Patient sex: M
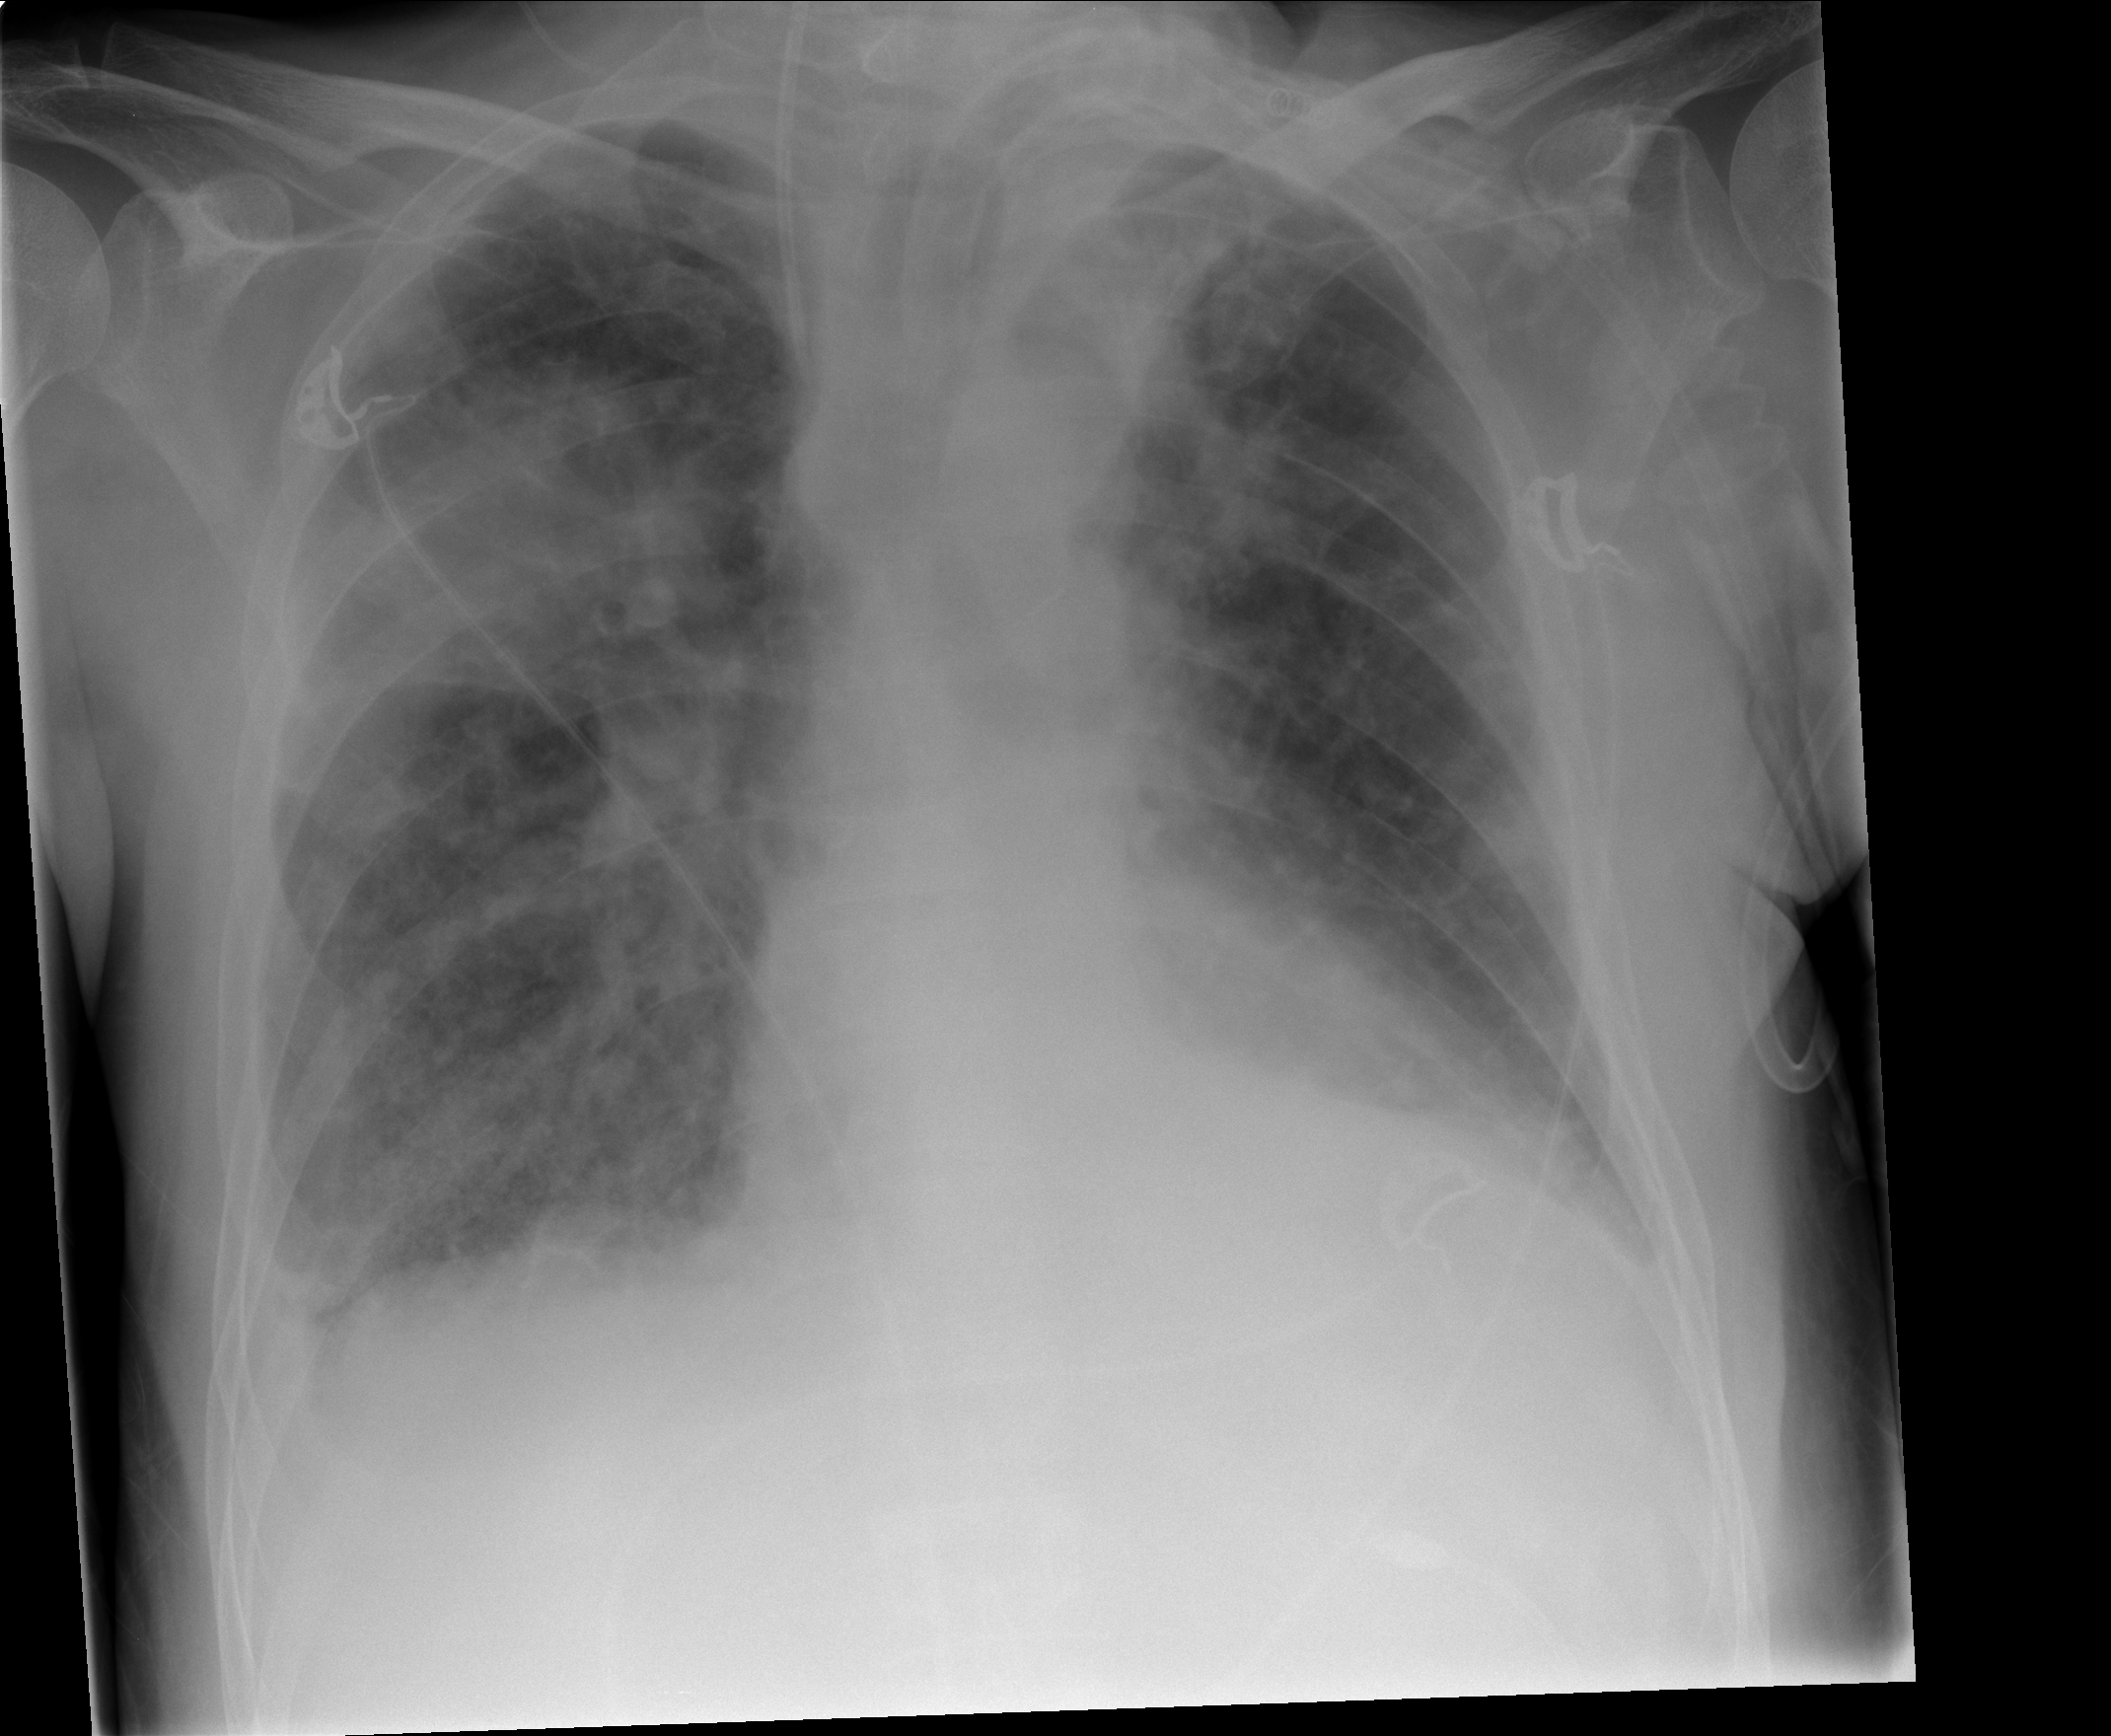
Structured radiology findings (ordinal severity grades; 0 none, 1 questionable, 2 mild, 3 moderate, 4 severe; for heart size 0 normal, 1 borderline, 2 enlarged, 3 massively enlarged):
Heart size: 0
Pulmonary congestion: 2
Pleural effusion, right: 2
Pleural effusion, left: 2
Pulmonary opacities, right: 3
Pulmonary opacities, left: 2
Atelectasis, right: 2
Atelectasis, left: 2